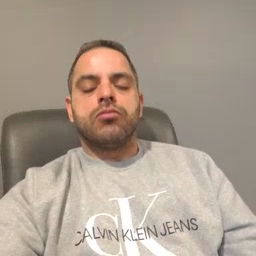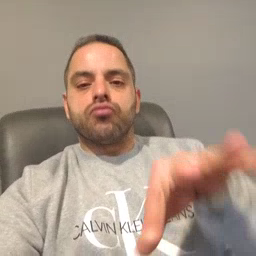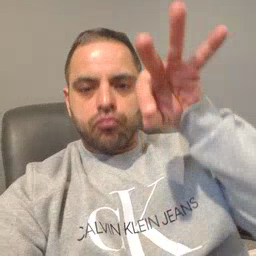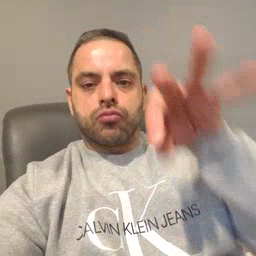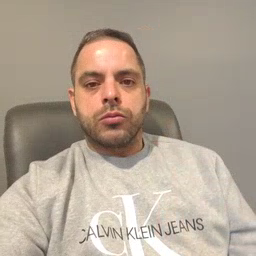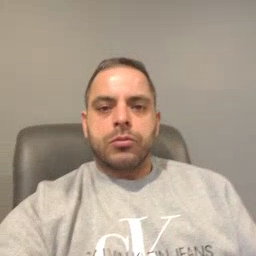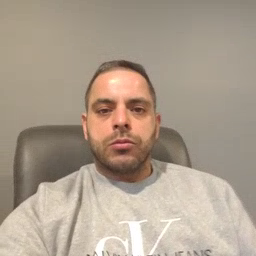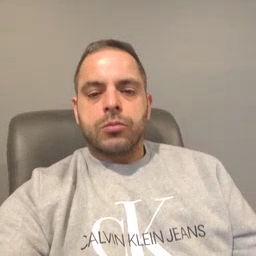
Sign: find